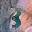
Label: 3